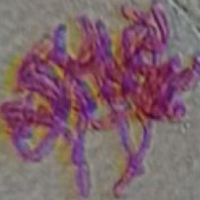
Label: metaphase